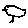
Label: bird